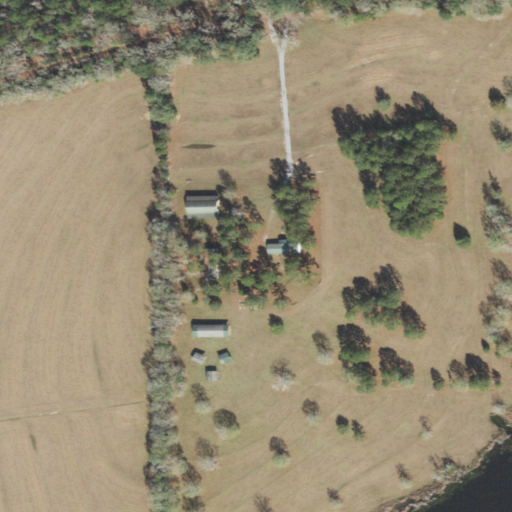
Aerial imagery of mountain in Florida named Murphy Hill containing cultivated crops, evergreen forest, woody wetlands, open development, low intensity development, open water, and pasture